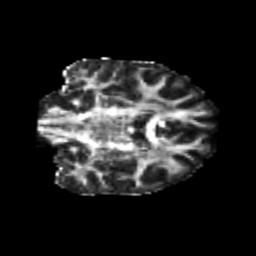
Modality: FA
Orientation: coronal
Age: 20
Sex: female
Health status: healthy
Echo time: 0.074 s